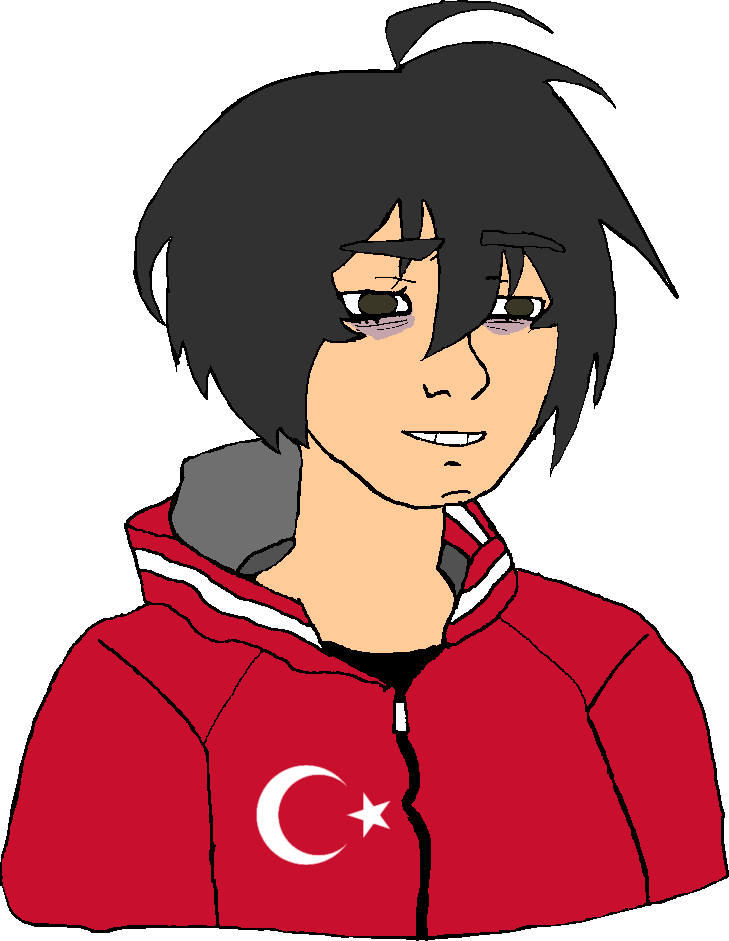
Label: 5_Twinkjak